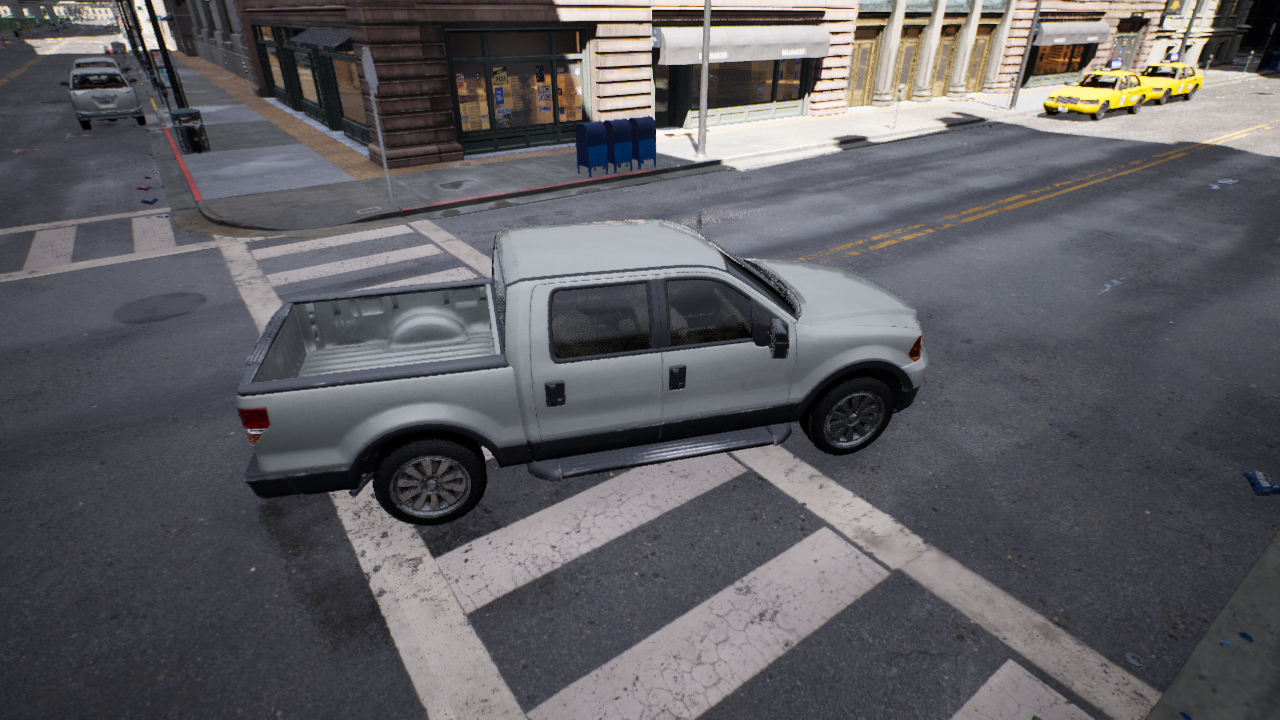
Venue: intersection
Lighting: clear day
Vehicle rig: pickup